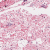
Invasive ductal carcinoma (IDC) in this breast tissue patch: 0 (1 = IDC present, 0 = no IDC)